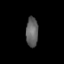
Tissue: lung
Cell type: Endothelial cells
Senescence score: 0.7098
Nuclear area (px): 354
Mean DAPI intensity: 98.562